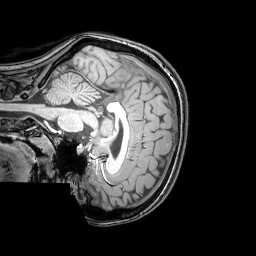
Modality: T1w
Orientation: sagittal
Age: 25
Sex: female
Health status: healthy
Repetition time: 0.081 s
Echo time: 0.037 s